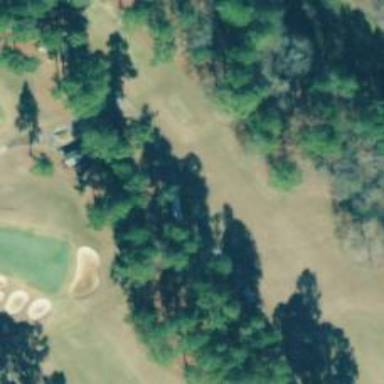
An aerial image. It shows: Golf cartpath that is also road path.